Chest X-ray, AP view. Patient: 39 years old, sex M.
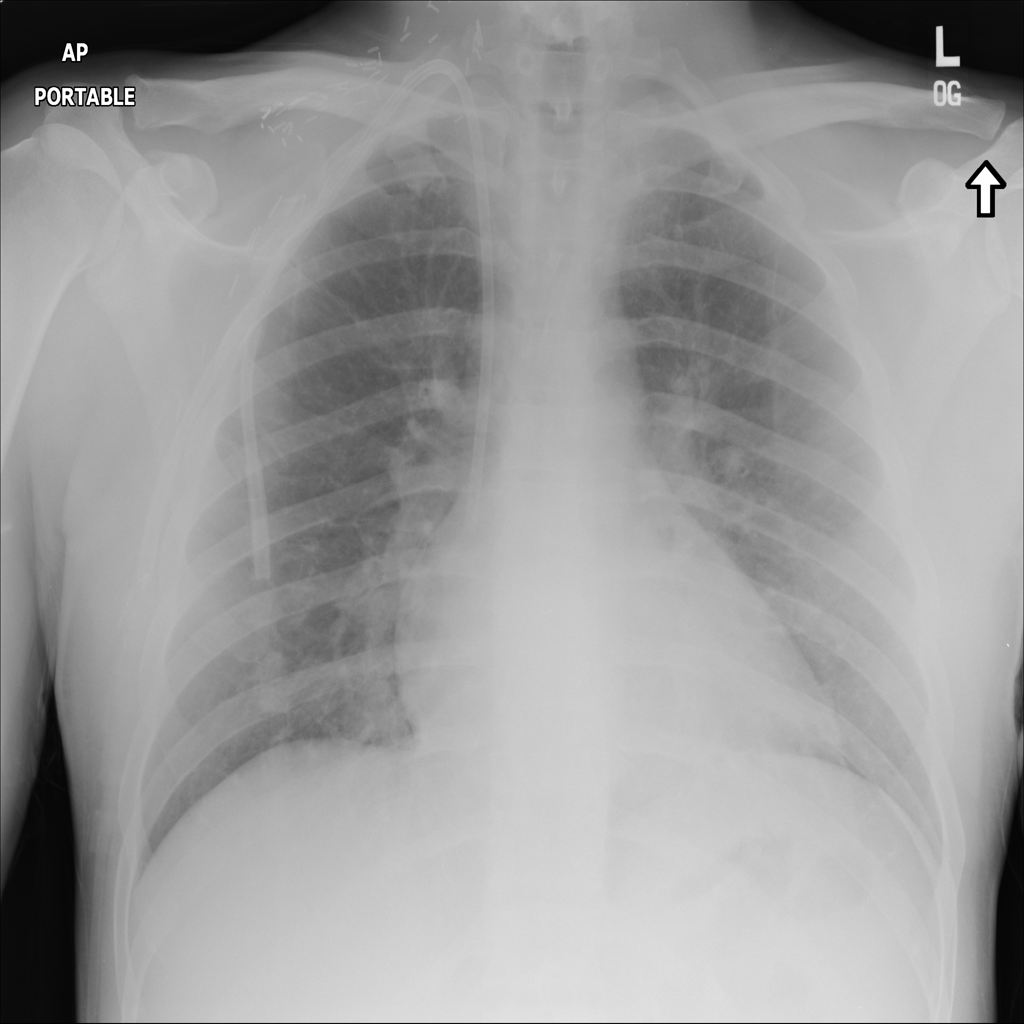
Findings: No Finding